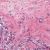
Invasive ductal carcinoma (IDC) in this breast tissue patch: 0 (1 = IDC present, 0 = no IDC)